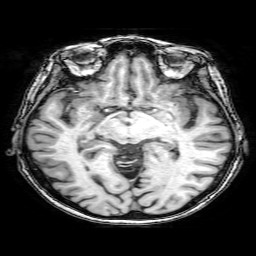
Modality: T1w
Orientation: coronal
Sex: female
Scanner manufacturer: philips
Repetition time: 0.008074 s
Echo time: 0.00369 s